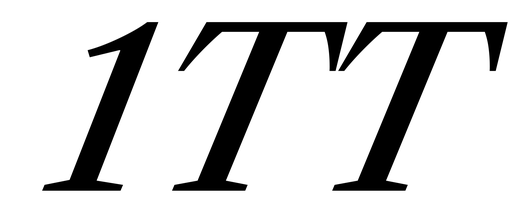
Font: LibreCaslonText-Italic_Medium_Italic